Brain MRI, t1w sequence, axial 2D slice.
Patient: age 55, sex F, weight 75 kg, height 1.7 m
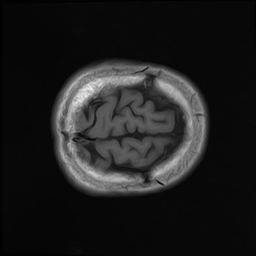